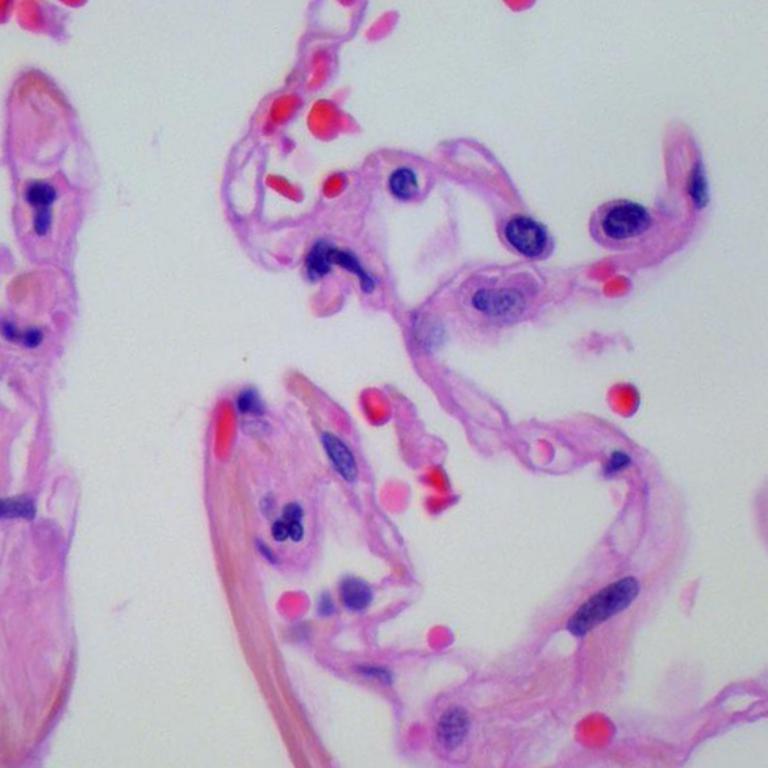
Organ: lung
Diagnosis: benign